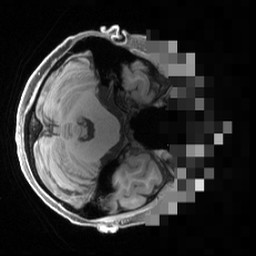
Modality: T1w
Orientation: axial
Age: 26
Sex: female
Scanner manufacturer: siemens
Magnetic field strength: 3 T
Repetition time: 2.55 s